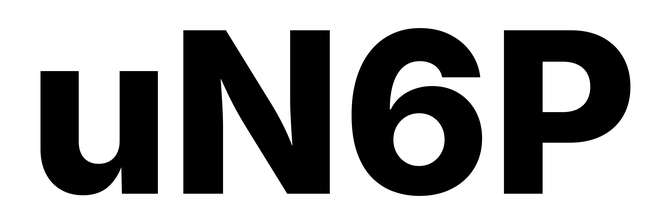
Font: Inter_ExtraBold